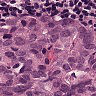
Metastatic tissue present: yes